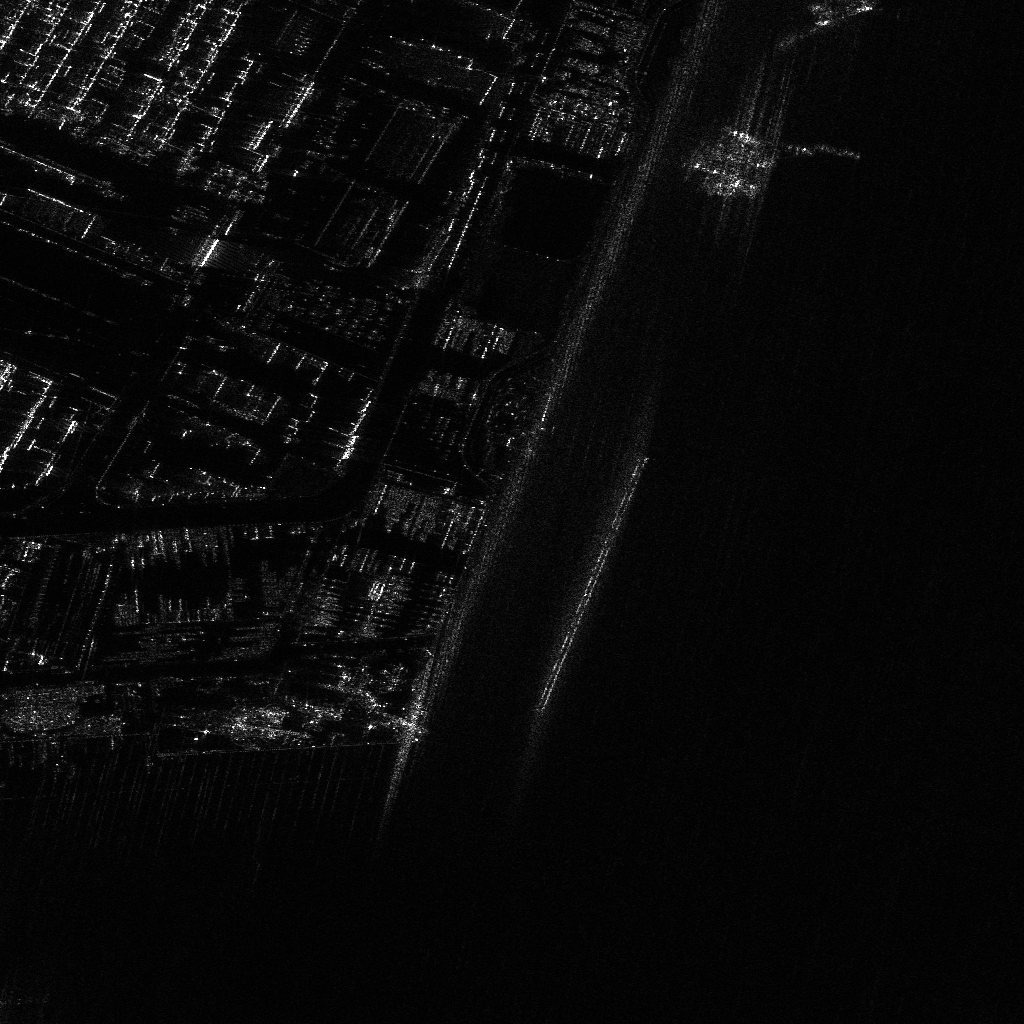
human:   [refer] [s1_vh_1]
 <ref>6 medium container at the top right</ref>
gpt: <box>[[69, 12, 74, 14, 9], [75, 13, 79, 14, 15], [68, 14, 75, 16, 17], [68, 17, 73, 18, 16], [67, 16, 73, 17, 17], [79, 14, 84, 15, 16]]</box>